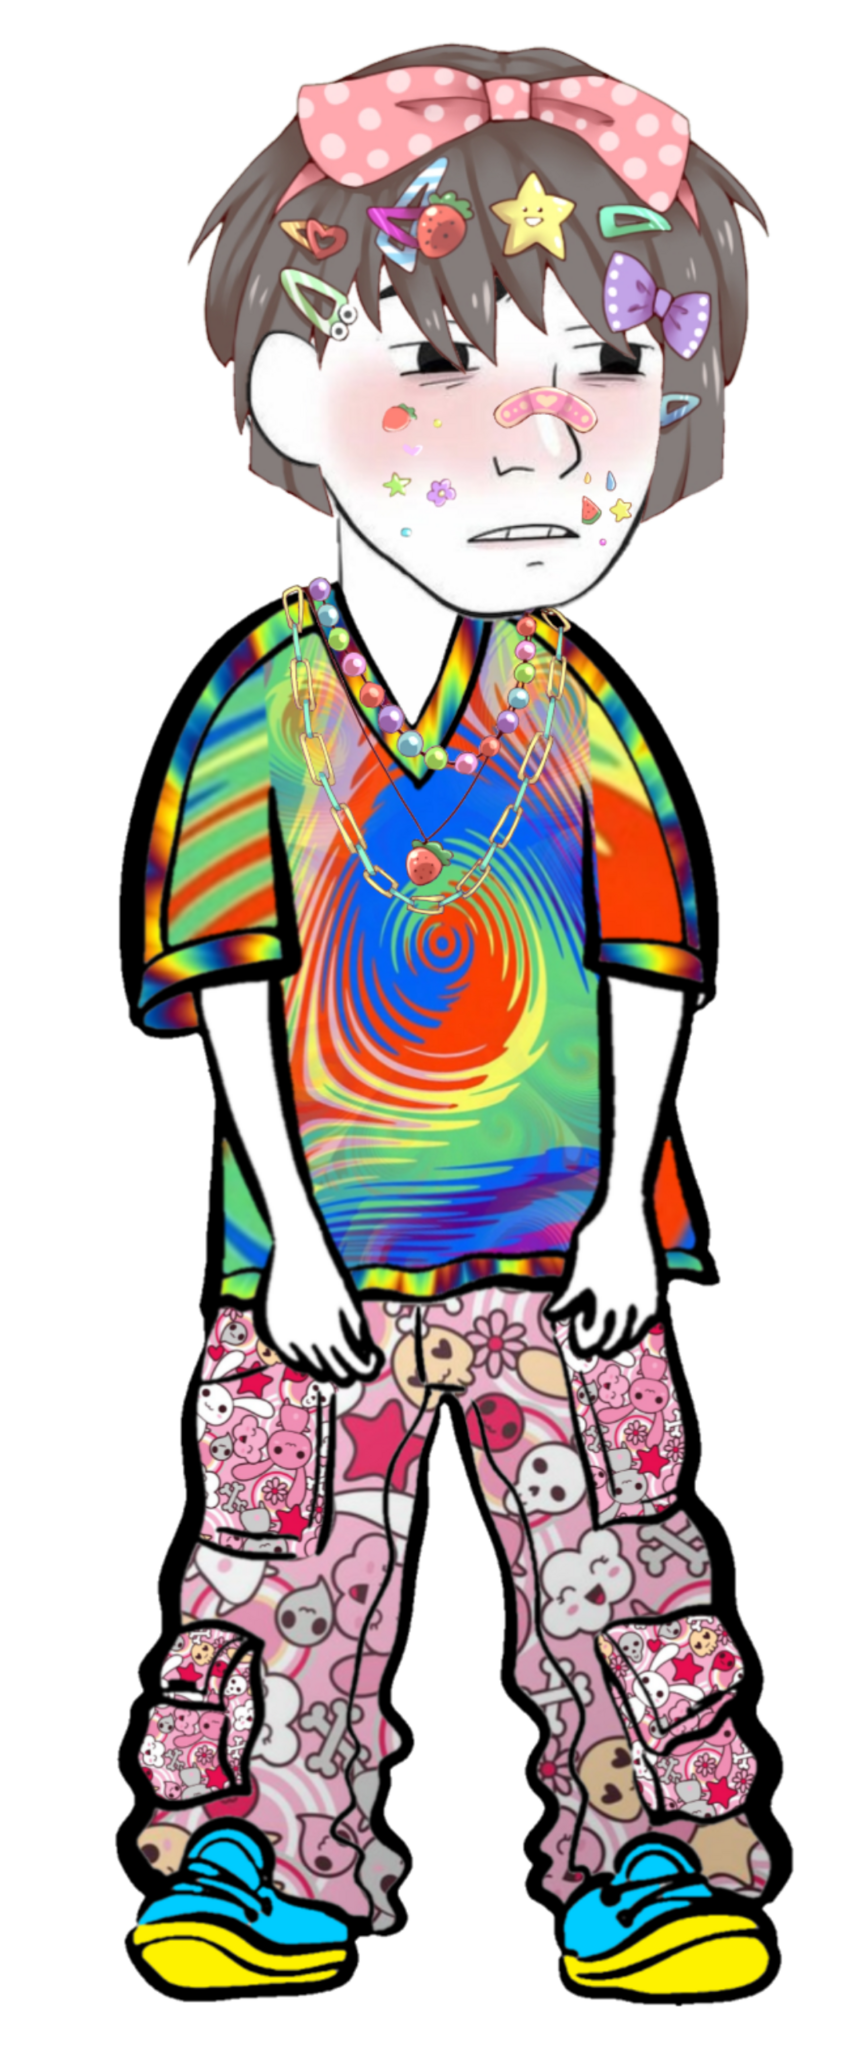
Label: 5_Twinkjak